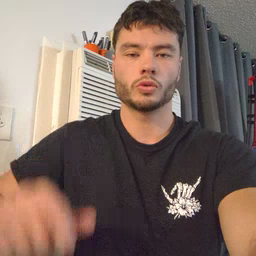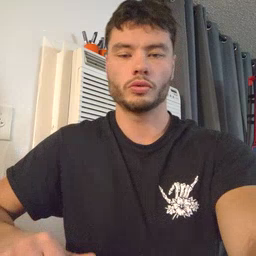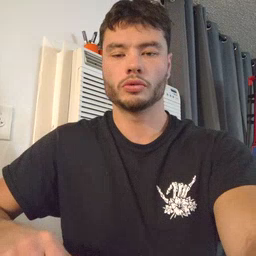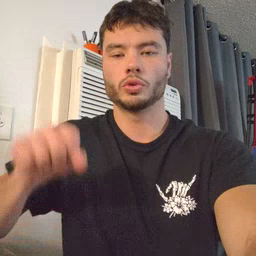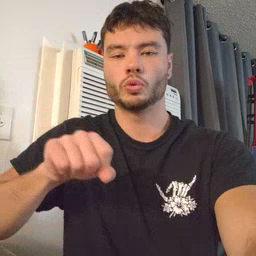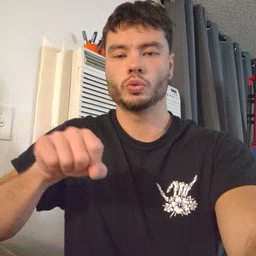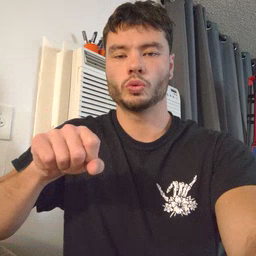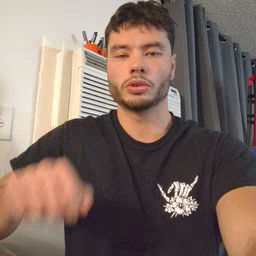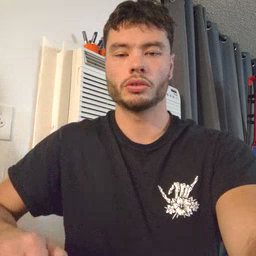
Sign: shoe